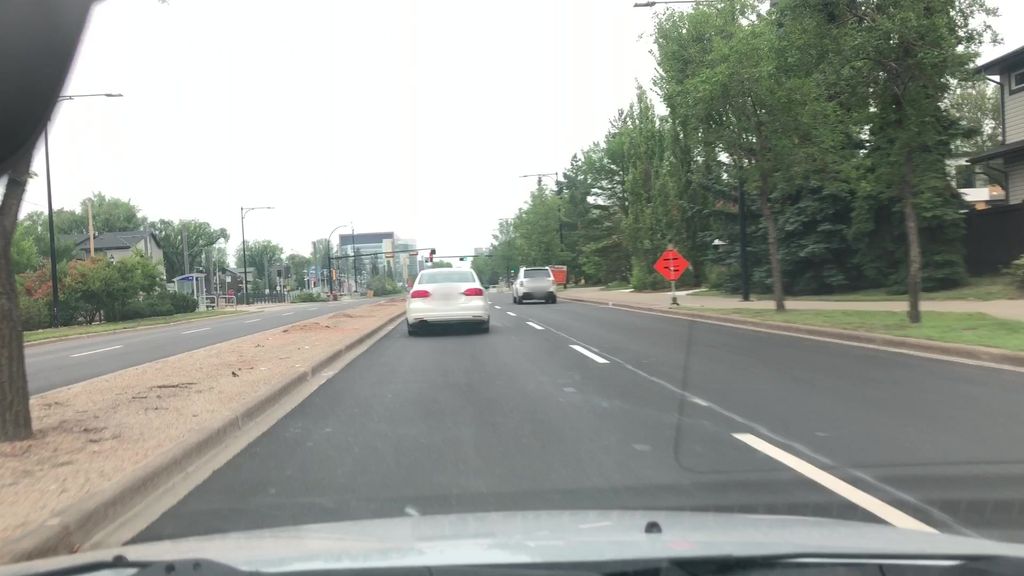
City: edmonton